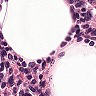
Metastatic tissue present: no